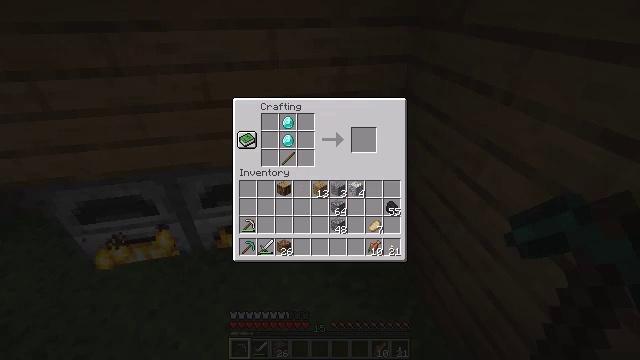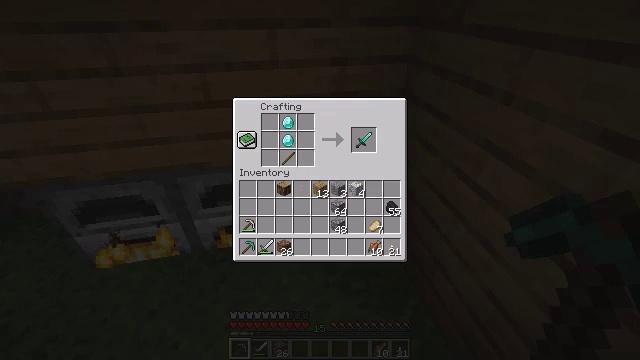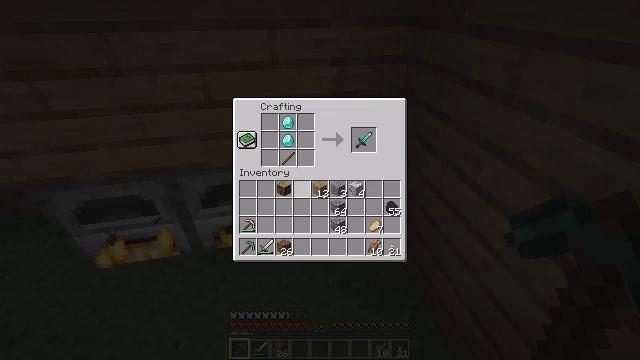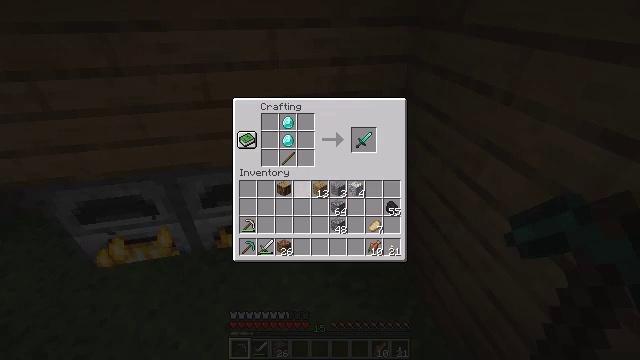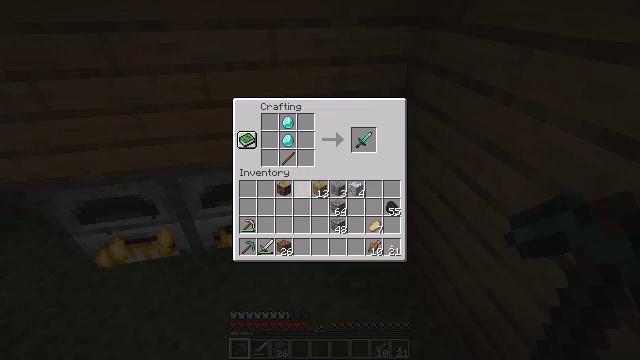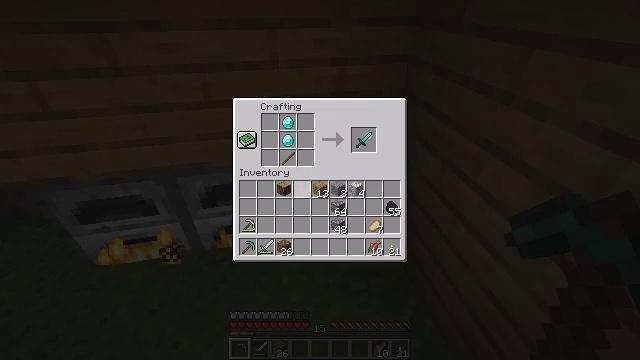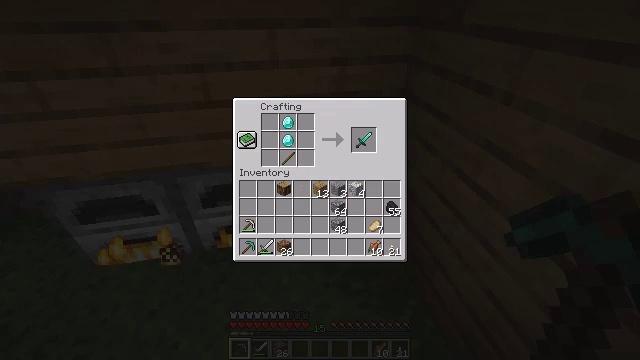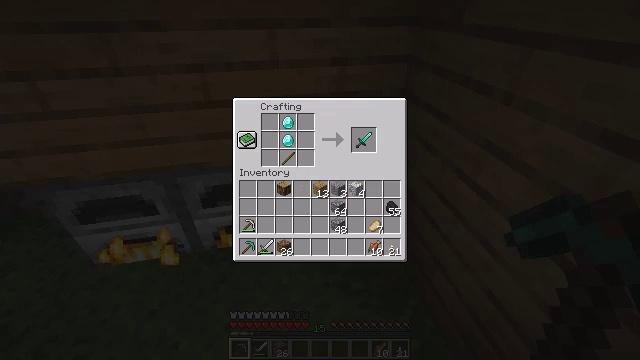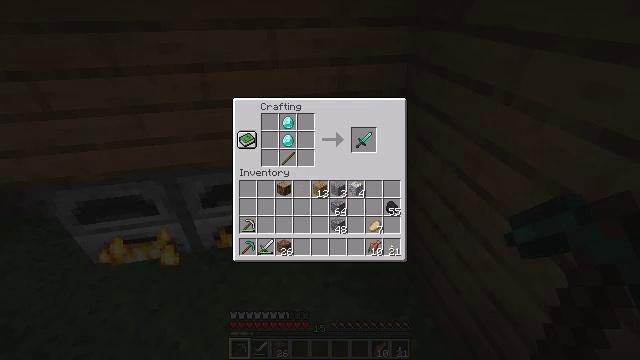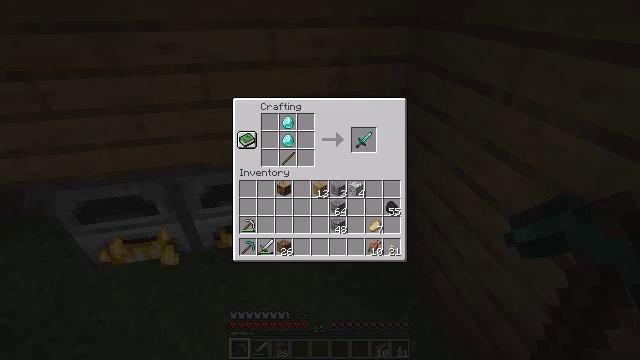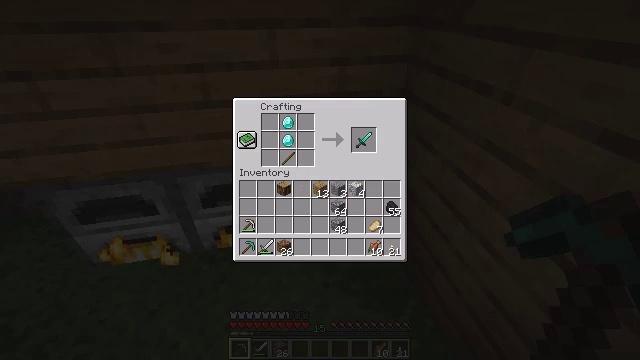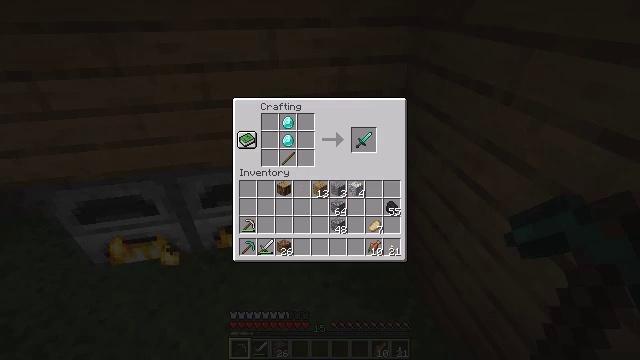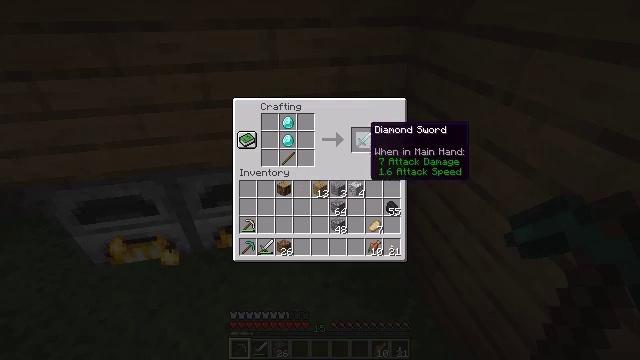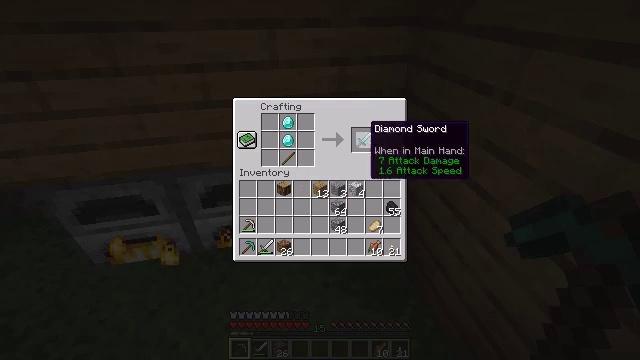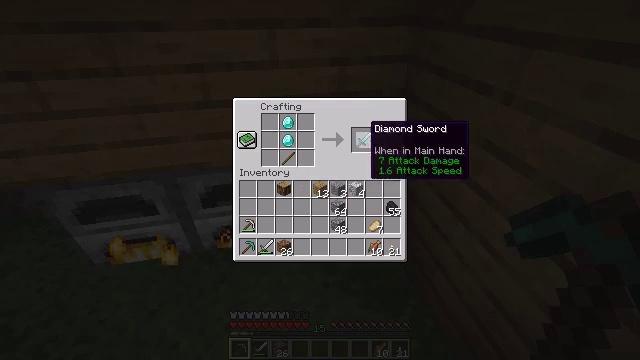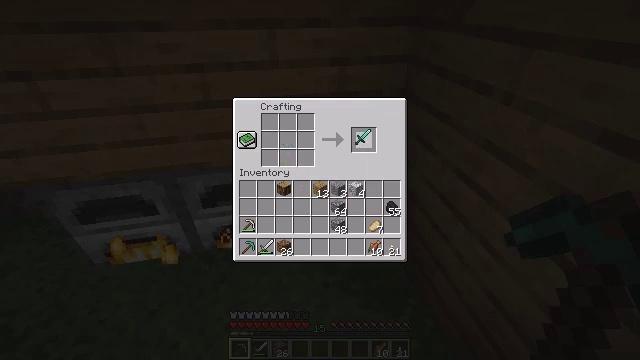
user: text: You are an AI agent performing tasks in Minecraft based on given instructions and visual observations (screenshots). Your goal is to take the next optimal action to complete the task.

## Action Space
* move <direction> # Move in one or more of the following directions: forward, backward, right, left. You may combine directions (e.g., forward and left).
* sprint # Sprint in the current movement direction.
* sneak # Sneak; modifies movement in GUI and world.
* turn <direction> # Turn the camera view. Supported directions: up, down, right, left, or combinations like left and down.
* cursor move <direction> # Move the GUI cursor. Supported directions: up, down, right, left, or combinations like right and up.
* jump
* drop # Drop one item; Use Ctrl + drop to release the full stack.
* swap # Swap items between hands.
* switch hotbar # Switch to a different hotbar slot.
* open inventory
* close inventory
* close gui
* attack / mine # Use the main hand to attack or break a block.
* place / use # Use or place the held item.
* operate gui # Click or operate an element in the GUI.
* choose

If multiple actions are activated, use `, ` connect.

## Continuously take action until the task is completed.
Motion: motion action
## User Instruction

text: Craft a diamond sword with diamonds and a stick.
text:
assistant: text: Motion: no_op
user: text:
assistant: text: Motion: no_op
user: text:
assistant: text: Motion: no_op
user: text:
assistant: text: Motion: no_op
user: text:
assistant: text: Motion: no_op
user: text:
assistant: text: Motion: cursor move right and up
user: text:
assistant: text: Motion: cursor move right
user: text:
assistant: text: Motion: no_op
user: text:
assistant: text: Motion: no_op
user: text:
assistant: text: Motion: no_op
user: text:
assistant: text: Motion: no_op
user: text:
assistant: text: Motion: cursor move up
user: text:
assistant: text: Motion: no_op
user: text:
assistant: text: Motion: no_op
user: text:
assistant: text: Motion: operate gui
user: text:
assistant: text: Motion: operate gui
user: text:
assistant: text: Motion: cursor move left and down
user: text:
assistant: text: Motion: cursor move left and down
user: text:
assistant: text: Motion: cursor move left and down
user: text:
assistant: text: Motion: no_op